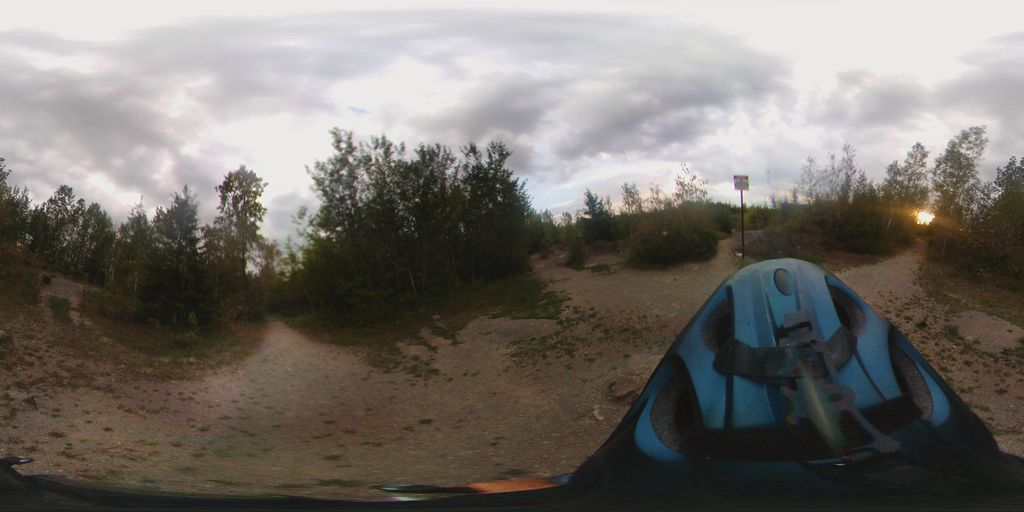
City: ottawa-gatineau